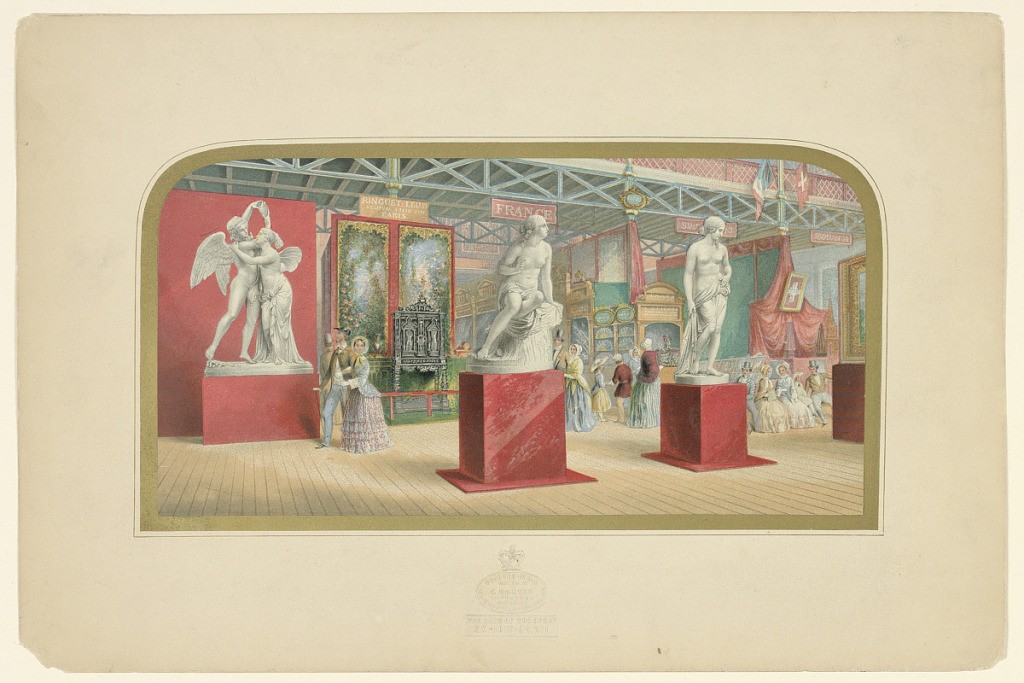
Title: "Baxter" Print: Gems of the Great Exhibition of 1851, Gem No.1
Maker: George Baxter, 1804 – 1867
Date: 1852
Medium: Lithograph, with woodblock-printed oil inks, ruled borders in gold paint Support: white wove paper laid down on white wove paper
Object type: Print
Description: Interior, The French Department; statuary:"sabrina," center; "Psyche," left; "A Nymph," right. Arched top mounted in gold border